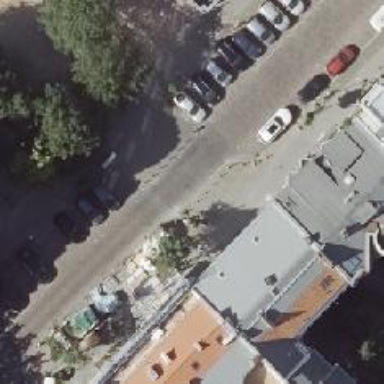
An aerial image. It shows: Residential road with flattened cobblestone surface. There are separate sidewalks on both sides and traffic-calming hump.